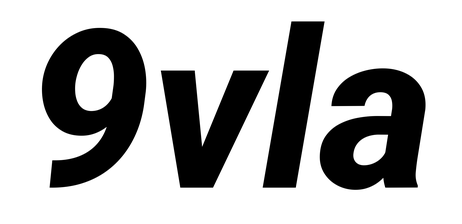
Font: Roboto-Italic_ExtraBold_Italic